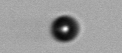
Label: bead